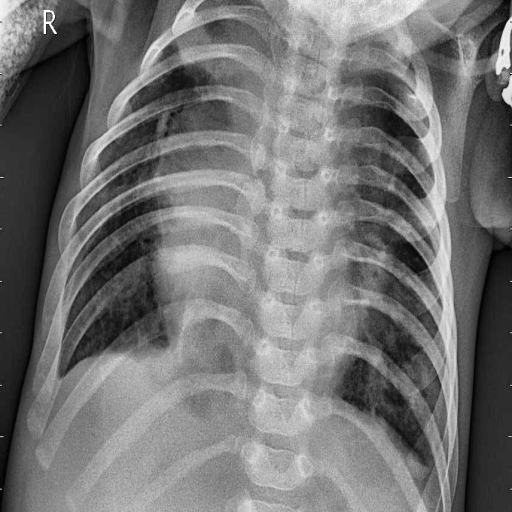
Finding: PNEUMONIA